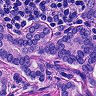
Metastatic tissue present: yes